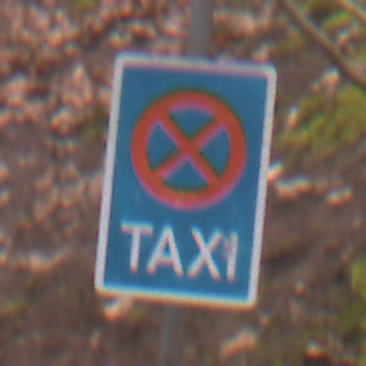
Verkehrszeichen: Taxenstand
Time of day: Midday
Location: Outdoor (Nature)
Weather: Overcast
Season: Autumn
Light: Natural